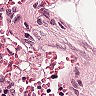
Metastatic tissue present: no